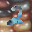
Label: 2